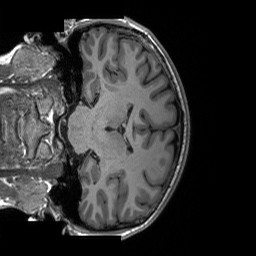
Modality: T1w
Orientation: coronal
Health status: ill
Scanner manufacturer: siemens
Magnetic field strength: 3 T
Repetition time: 2.3 s
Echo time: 0.00226 s